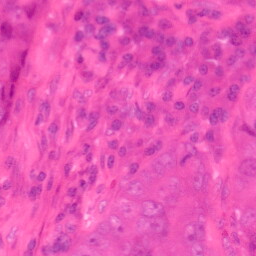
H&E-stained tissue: Colon